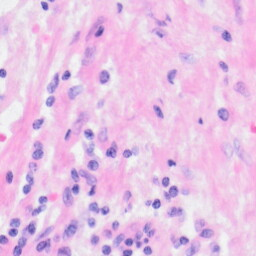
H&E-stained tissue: Kidney